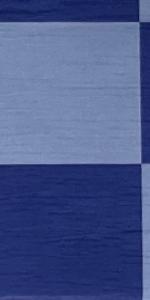
Label: Empty